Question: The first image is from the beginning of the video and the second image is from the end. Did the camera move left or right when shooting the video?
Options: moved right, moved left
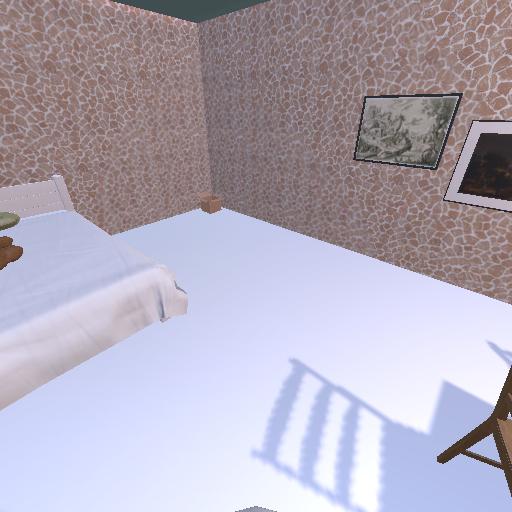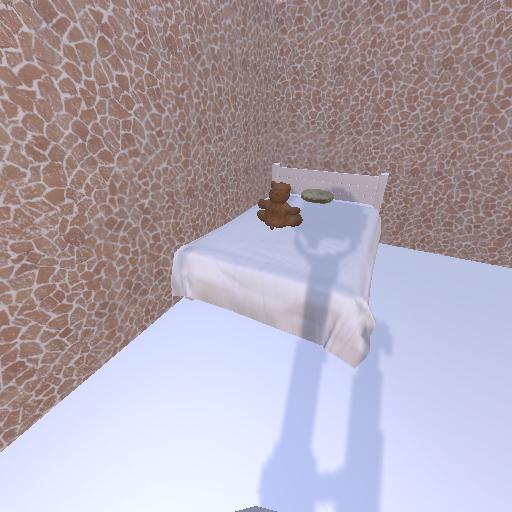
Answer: moved right